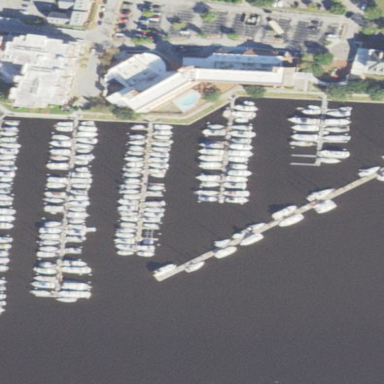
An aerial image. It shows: Marina on leisure land.